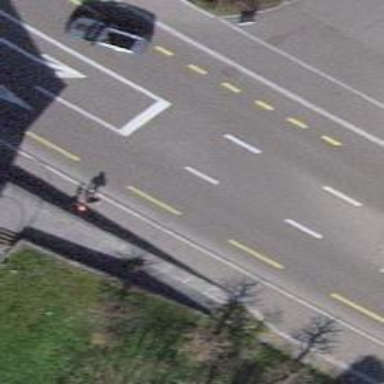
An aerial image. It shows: Primary highway with asphalt surface and lanes for cycling on both sides.